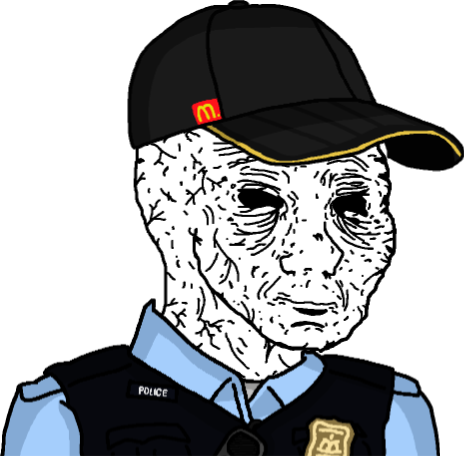
Label: 5_Doomer